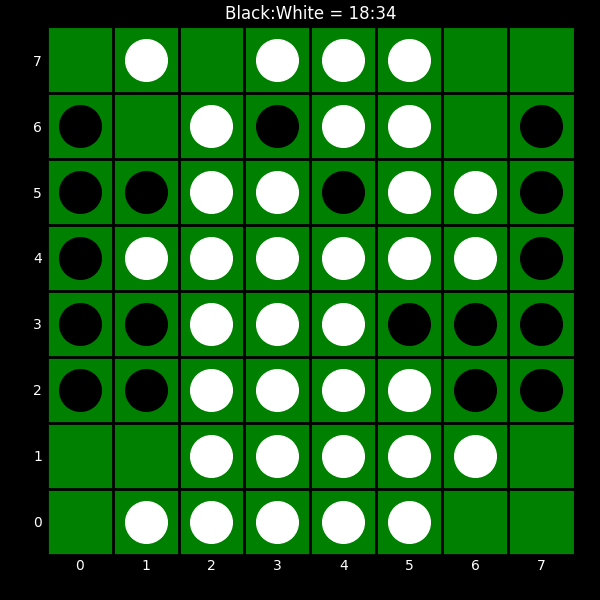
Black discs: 18
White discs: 34